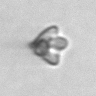
Label: Pyramimonas_longicauda